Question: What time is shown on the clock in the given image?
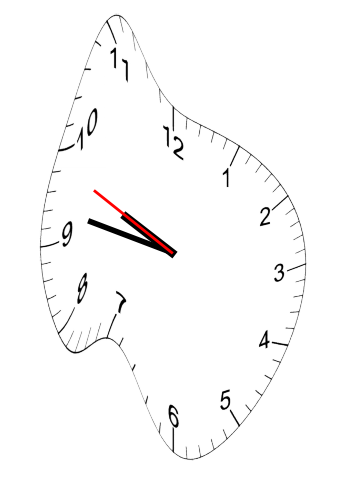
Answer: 09:46:49